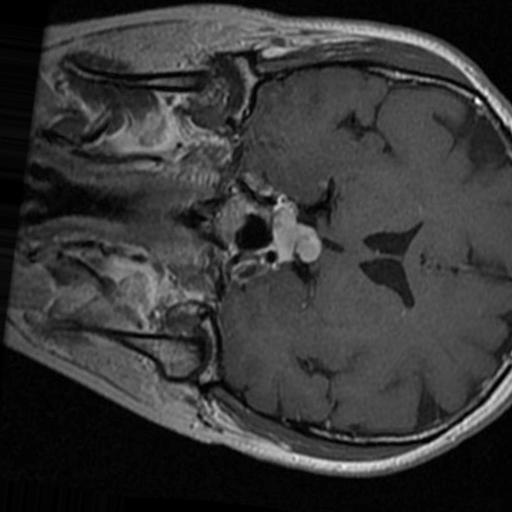
Label: brain_tumor